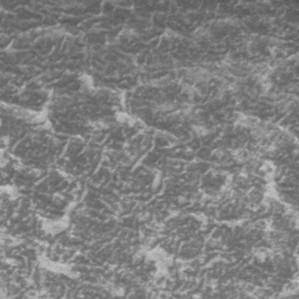
Label: frost